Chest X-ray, PA view. Patient: 50 years old, sex F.
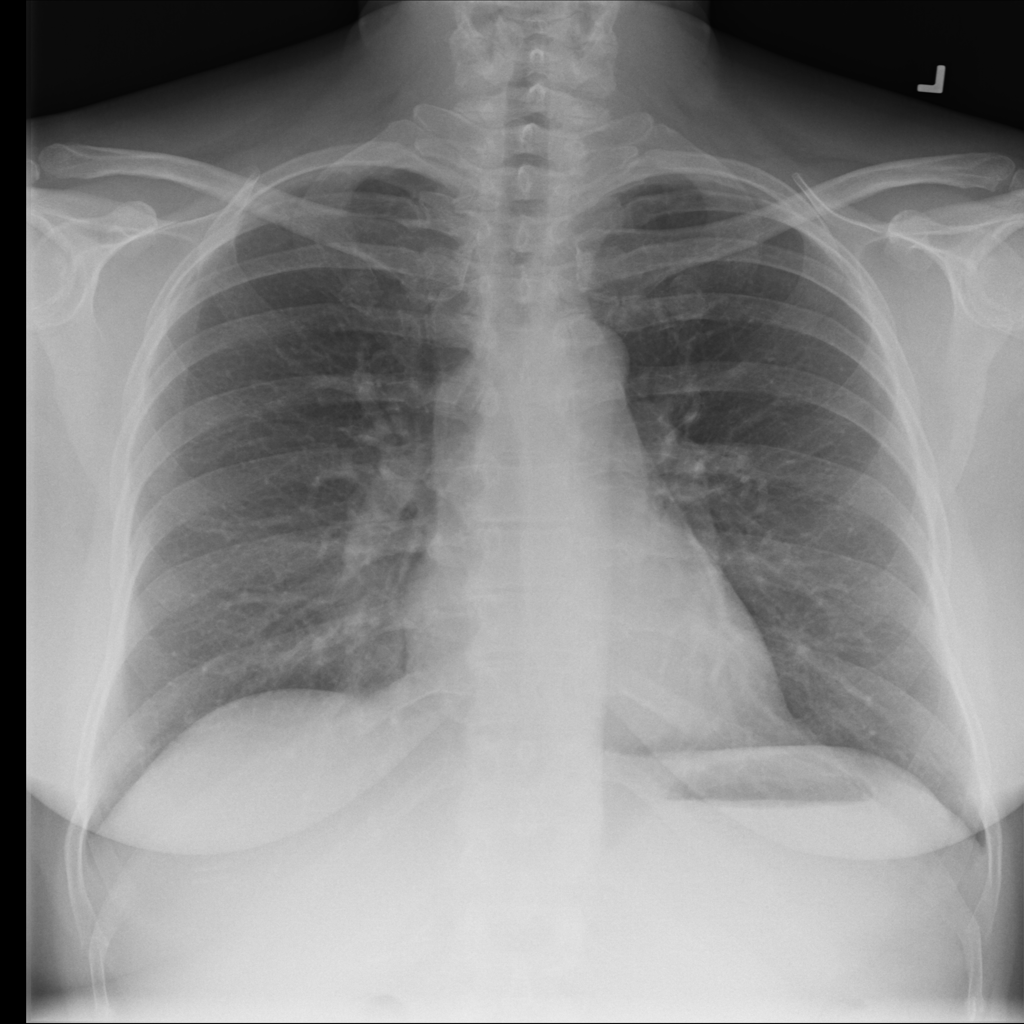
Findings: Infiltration